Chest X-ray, PA view. Patient: 65 years old, sex M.
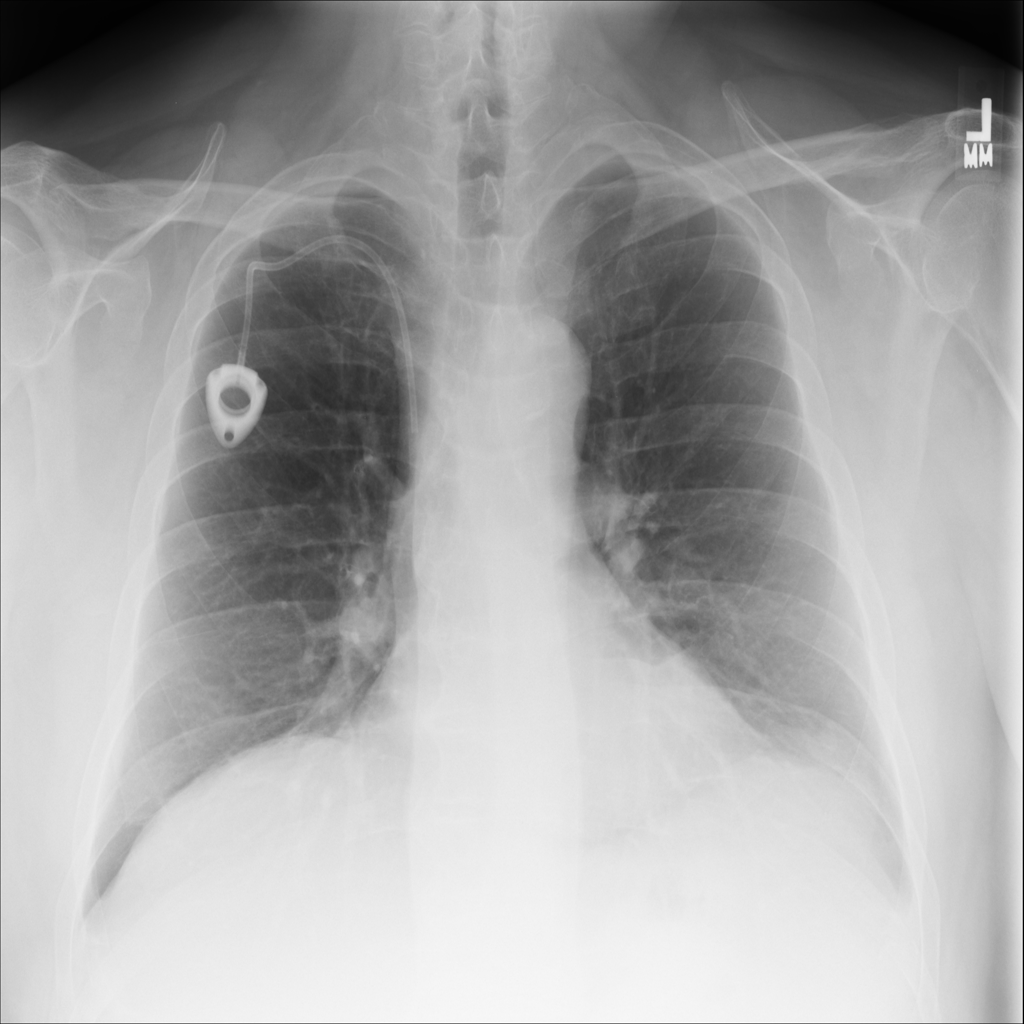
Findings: No Finding